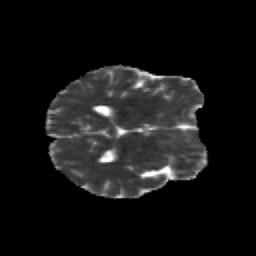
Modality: MD
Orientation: axial
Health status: healthy
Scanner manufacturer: siemens
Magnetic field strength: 3 T
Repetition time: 12 s
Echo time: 0.092 s